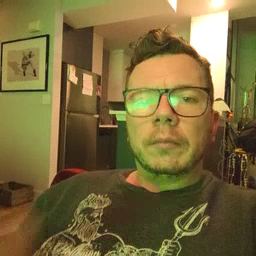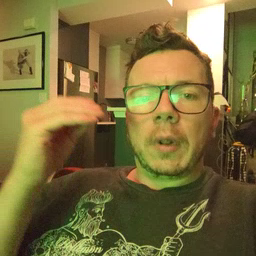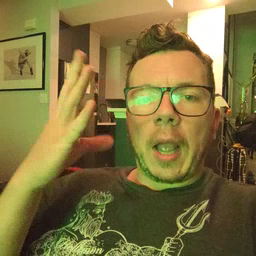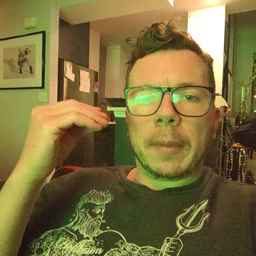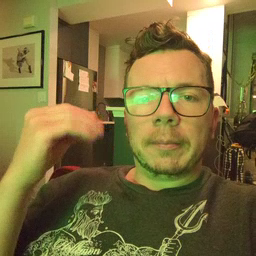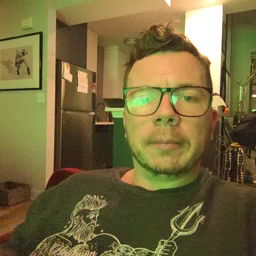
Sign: lamp